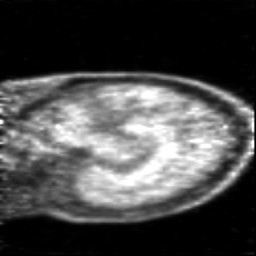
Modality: PET
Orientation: sagittal
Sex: female
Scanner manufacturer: siemens